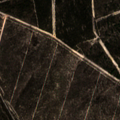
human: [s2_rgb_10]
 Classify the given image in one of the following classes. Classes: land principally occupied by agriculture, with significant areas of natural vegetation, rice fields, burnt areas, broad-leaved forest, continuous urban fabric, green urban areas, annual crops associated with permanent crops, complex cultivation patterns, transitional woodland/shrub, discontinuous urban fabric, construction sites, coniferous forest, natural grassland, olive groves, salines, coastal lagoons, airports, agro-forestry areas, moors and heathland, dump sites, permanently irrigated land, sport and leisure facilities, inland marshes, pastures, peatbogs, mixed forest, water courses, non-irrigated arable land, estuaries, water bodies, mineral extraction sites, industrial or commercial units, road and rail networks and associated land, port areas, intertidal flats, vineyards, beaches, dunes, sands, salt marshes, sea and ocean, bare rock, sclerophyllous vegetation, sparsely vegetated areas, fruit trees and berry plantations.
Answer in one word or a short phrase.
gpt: coniferous forest, transitional woodland/shrub